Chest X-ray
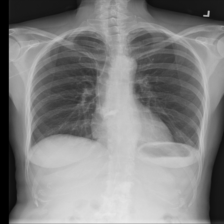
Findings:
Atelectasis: negative
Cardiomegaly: negative
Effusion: negative
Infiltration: negative
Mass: negative
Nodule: negative
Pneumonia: negative
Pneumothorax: negative
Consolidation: negative
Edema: negative
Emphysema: negative
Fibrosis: negative
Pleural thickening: negative
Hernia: negative